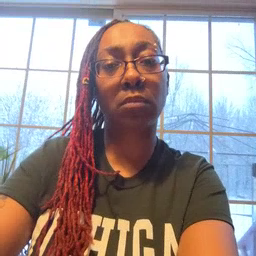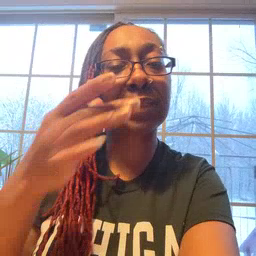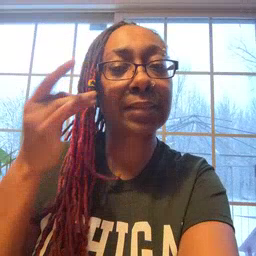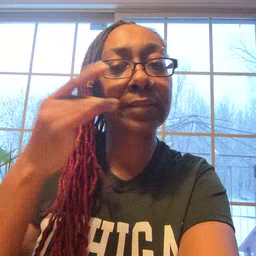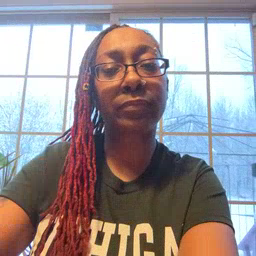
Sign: kitty